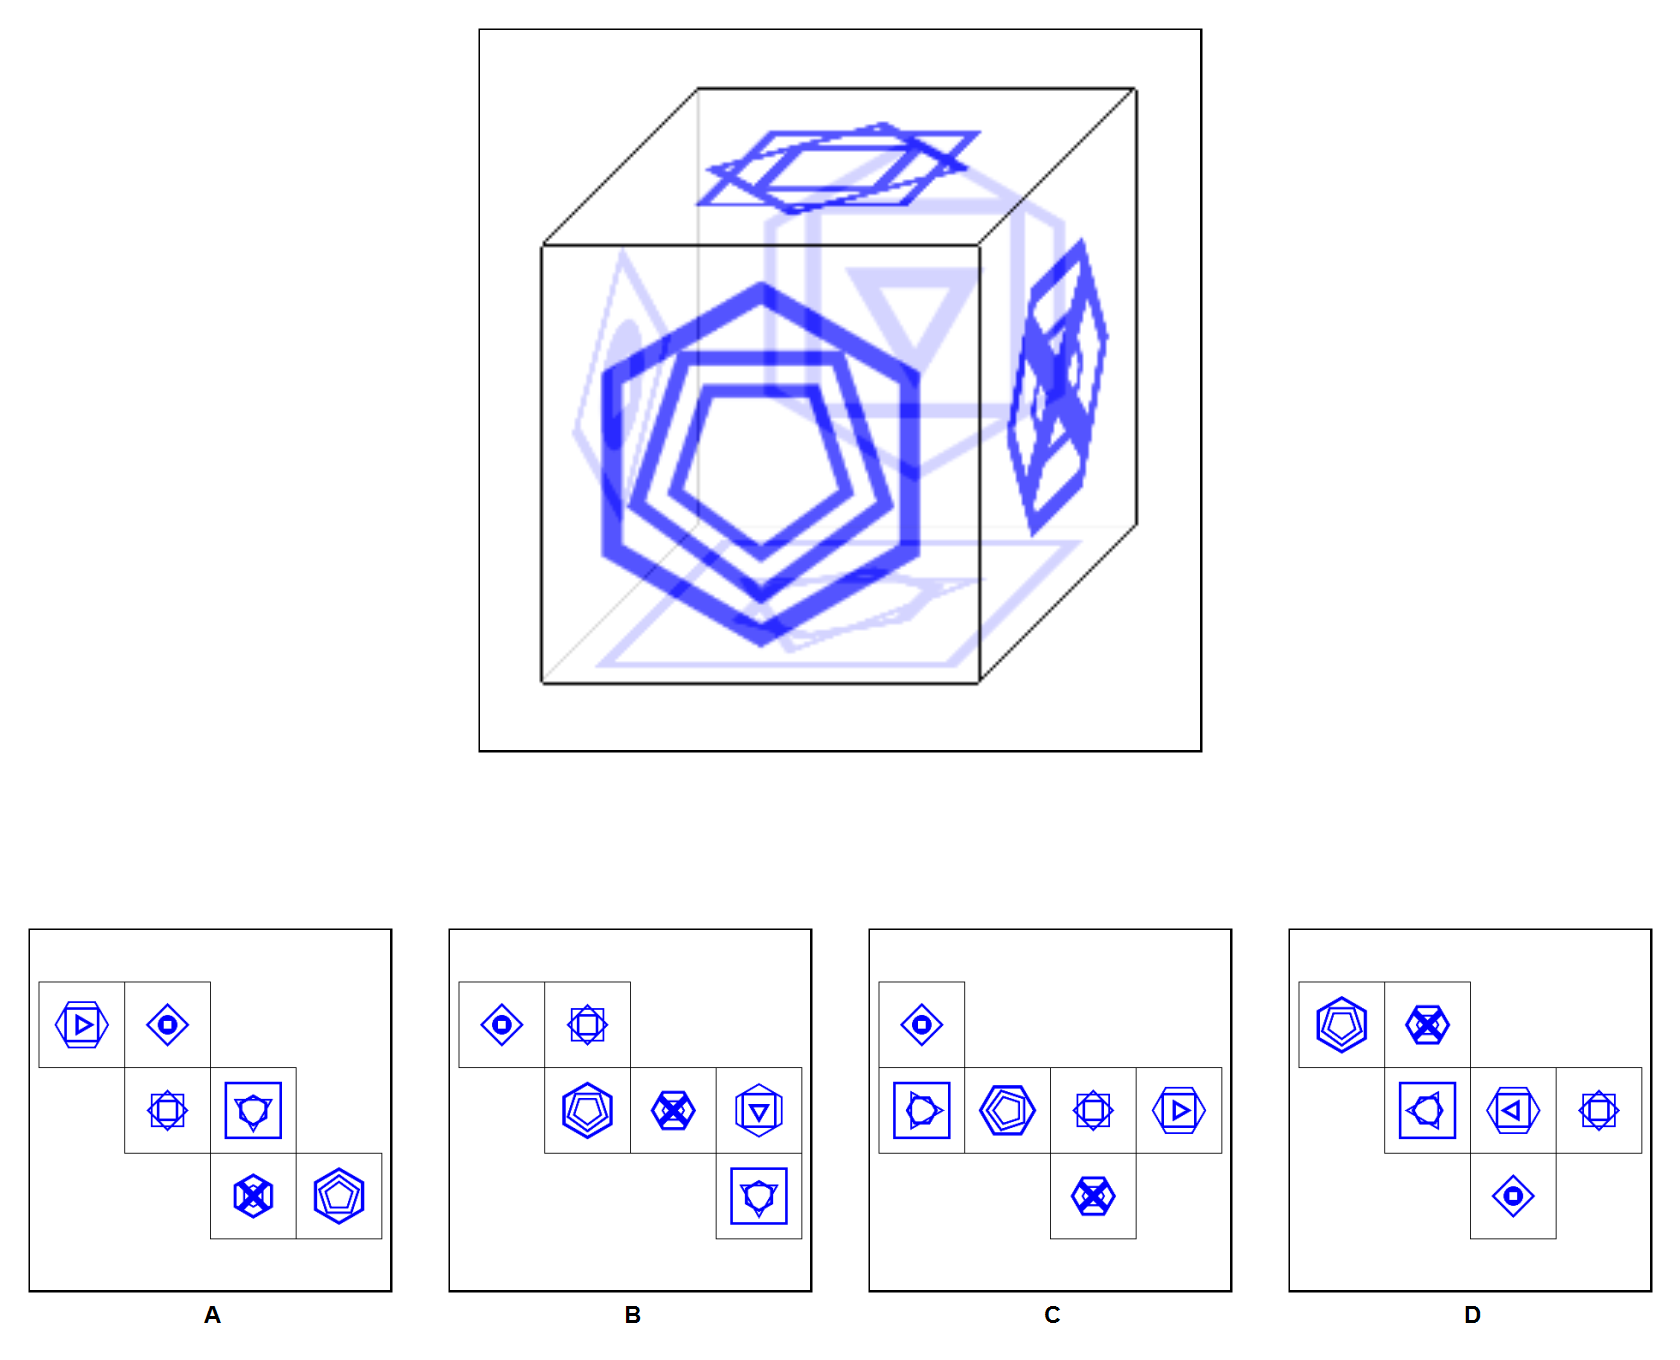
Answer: A